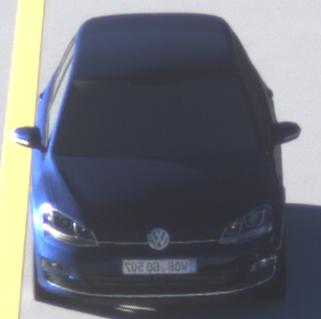
Make: VW
Model: Golf 1.2 TSI BMT
Detailed model: Golf (VII)
Model produced from: 2012/11
Model produced until: 2014/05
Doors: 3
Color: blue
Road condition: dry road
Daytime: sunrise or sunset
Contrast: high contrast